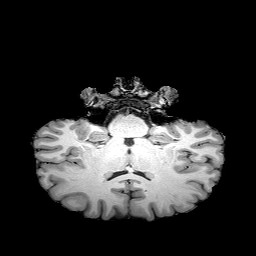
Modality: T1w
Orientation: sagittal
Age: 39
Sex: female
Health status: healthy